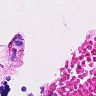
Metastatic tissue present: no